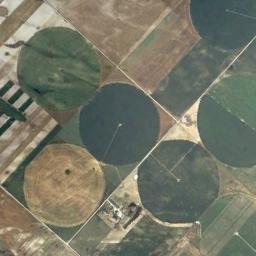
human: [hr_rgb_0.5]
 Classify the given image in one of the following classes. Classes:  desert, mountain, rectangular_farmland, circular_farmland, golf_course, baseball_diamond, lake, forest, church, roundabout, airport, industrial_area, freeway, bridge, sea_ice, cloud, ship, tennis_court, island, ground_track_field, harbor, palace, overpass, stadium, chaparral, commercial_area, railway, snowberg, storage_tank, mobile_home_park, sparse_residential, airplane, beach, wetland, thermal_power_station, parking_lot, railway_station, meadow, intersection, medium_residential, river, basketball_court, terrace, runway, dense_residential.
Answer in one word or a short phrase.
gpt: circular_farmland